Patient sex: M
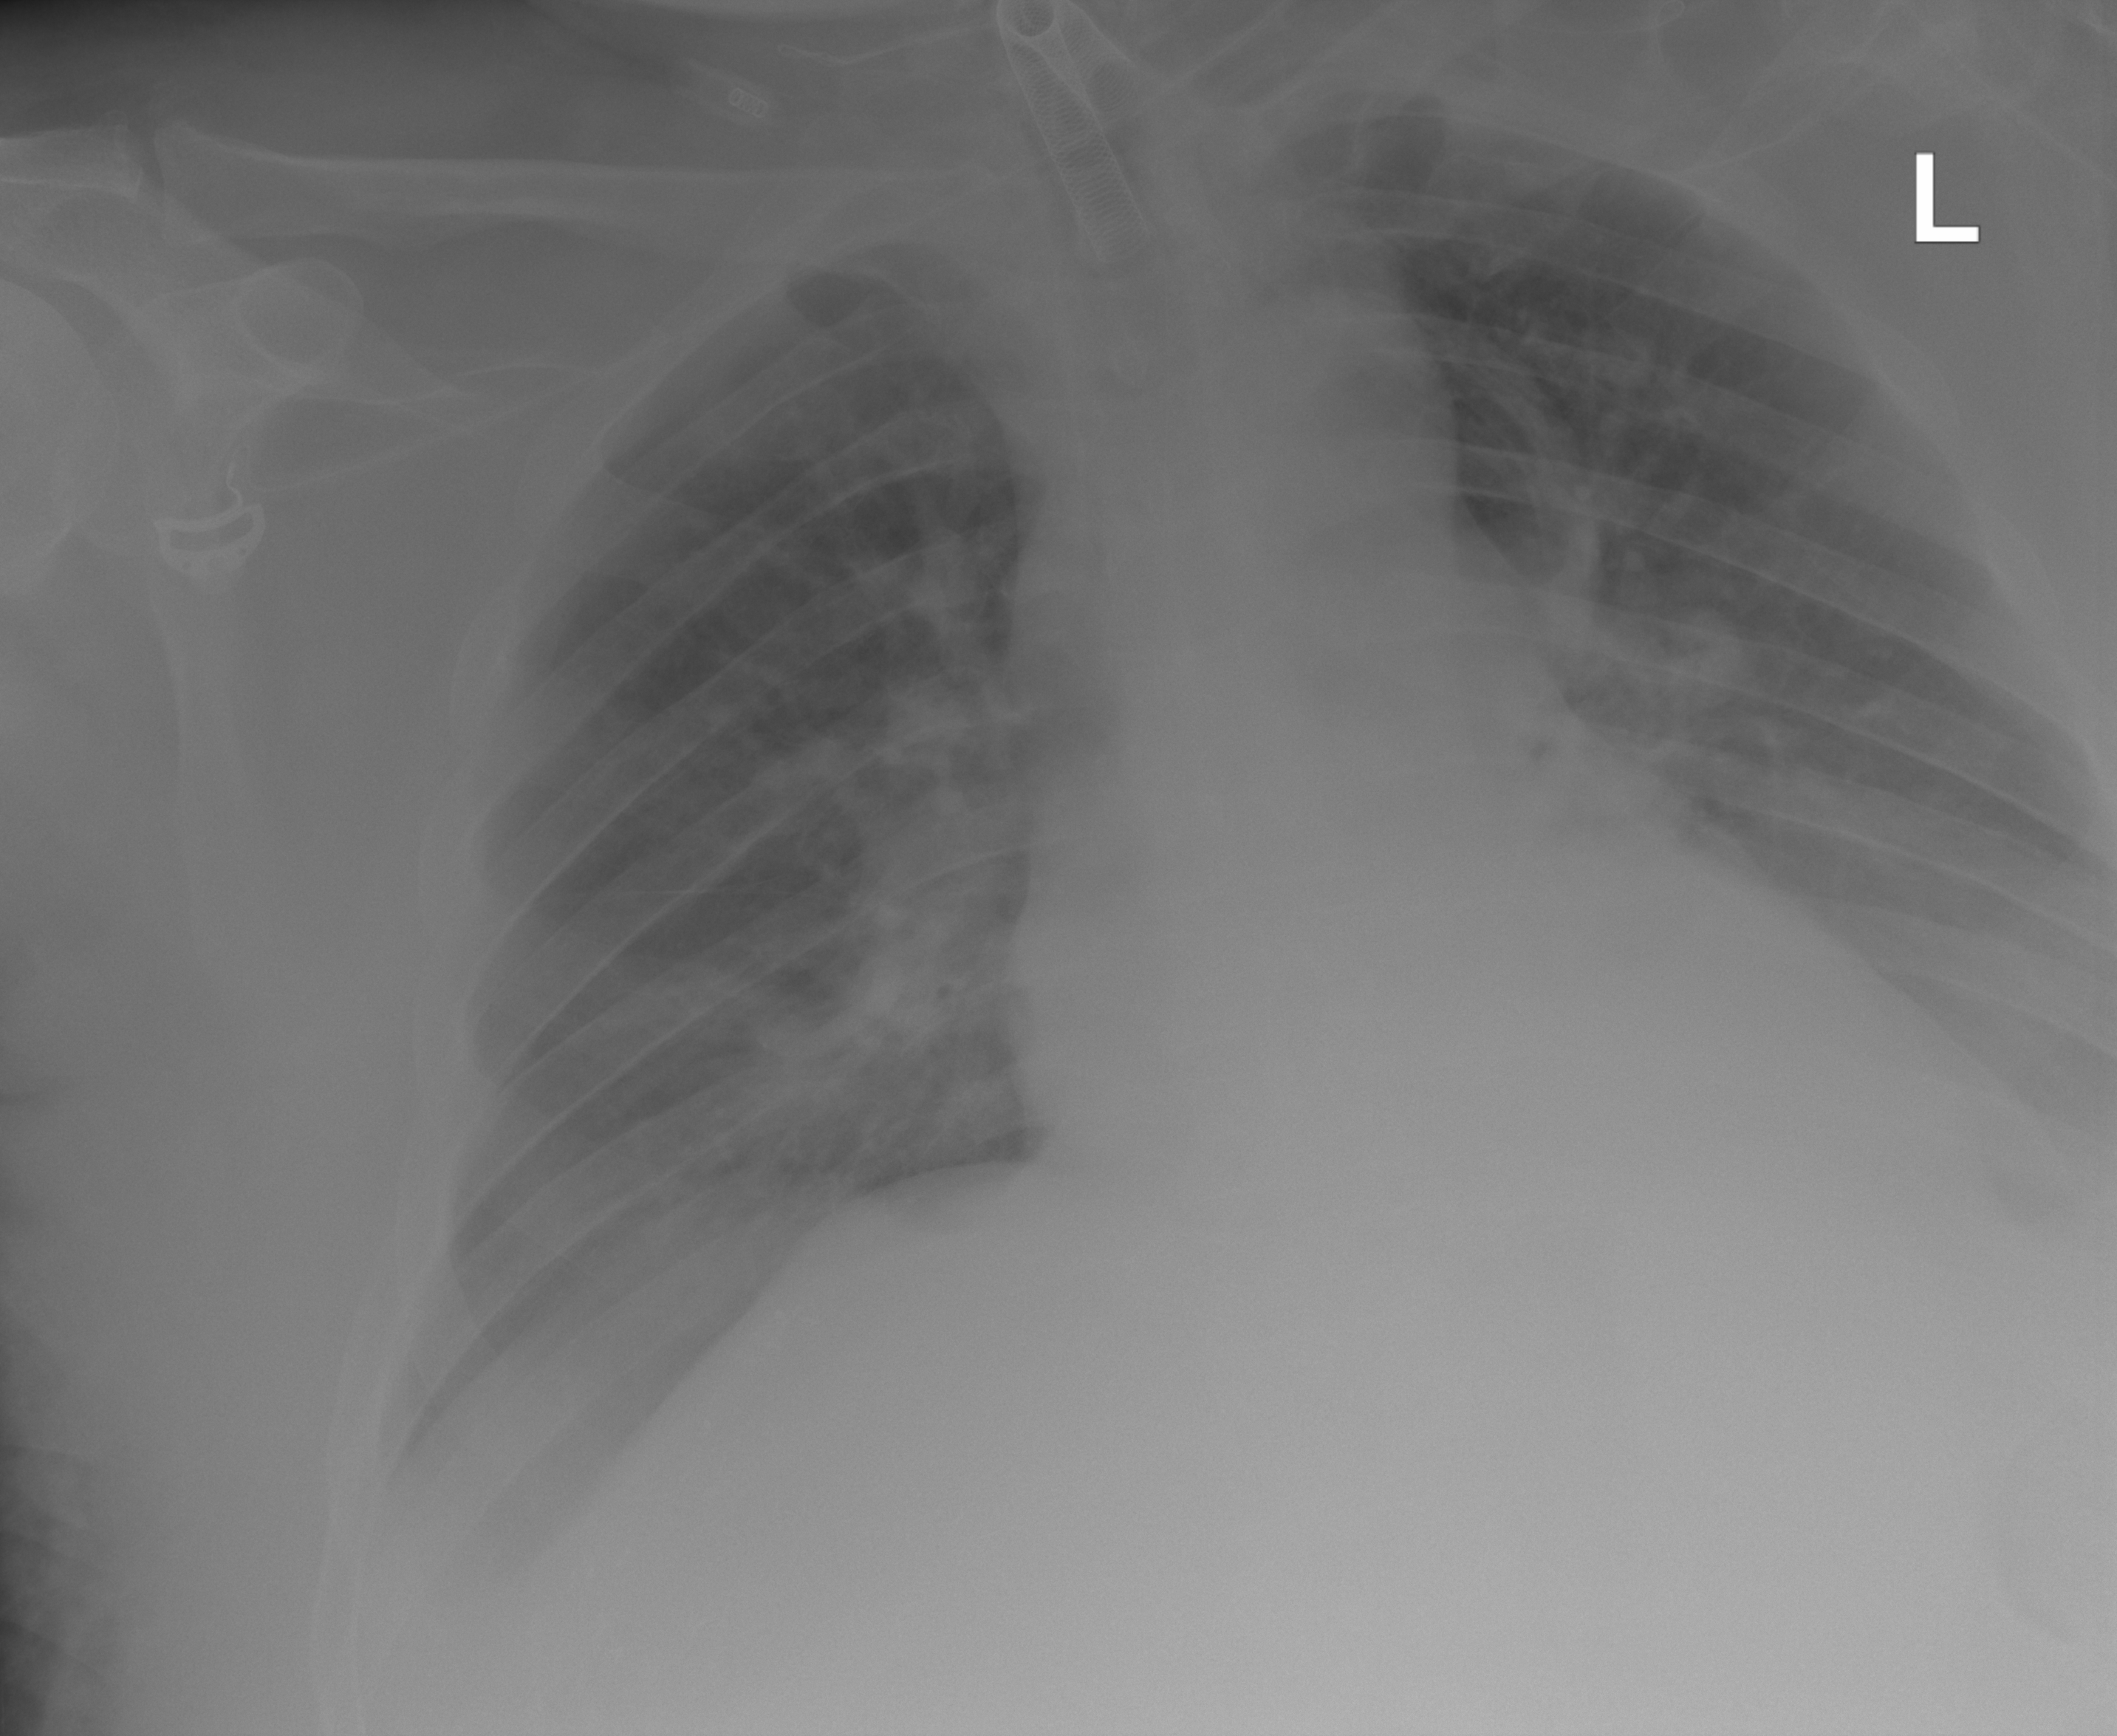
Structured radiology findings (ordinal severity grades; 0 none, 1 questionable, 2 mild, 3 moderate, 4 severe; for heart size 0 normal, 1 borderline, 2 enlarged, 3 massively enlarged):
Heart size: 2
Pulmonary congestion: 1
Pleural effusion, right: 2
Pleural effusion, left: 2
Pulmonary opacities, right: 0
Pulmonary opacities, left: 0
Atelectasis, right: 2
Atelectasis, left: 2